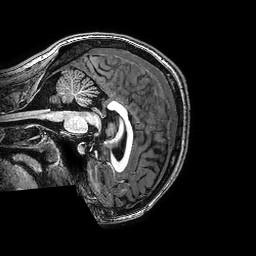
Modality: T1w
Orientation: sagittal
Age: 20
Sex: female
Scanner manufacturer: philips
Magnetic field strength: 3 T
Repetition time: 0.008176 s
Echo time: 0.00374 s